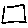
Label: square